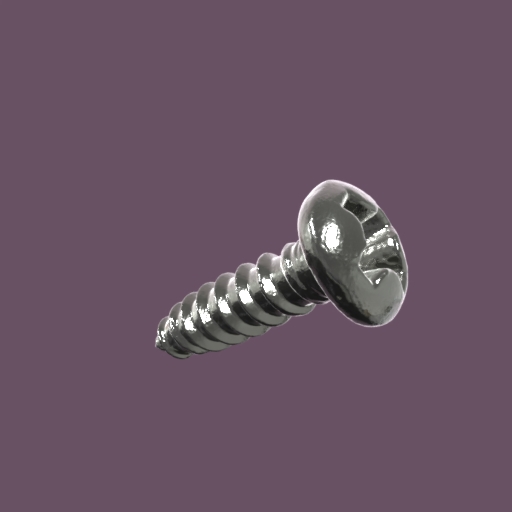
Label: screw